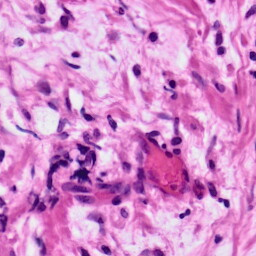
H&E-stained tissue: Ovarian